Aerial crown-view tile of a tropical tree (Barro Colorado Island, Panama), acquired 20241014:
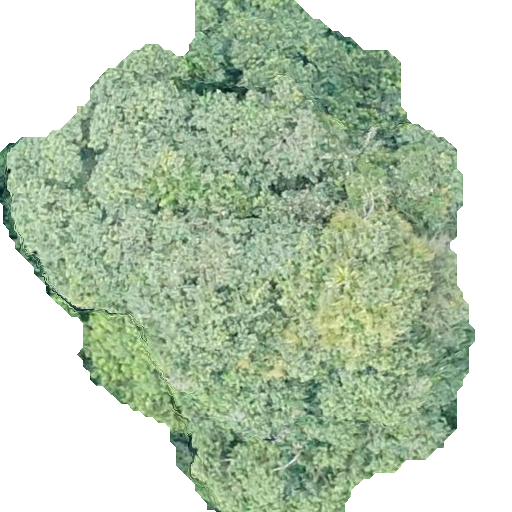
Species: Luehea seemannii
GBIF accepted scientific name: Luehea seemannii
Crown area: 265.728 m²